Field crop: maize
Growth stage: 1
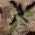
Species: atriplex